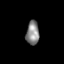
Tissue: lung
Cell type: Epithelial cells
Senescence score: 0.2066
Nuclear area (px): 306
Mean DAPI intensity: 134.17